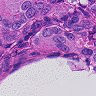
Metastatic tissue present: yes